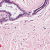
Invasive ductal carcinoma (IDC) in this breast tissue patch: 0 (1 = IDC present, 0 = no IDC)